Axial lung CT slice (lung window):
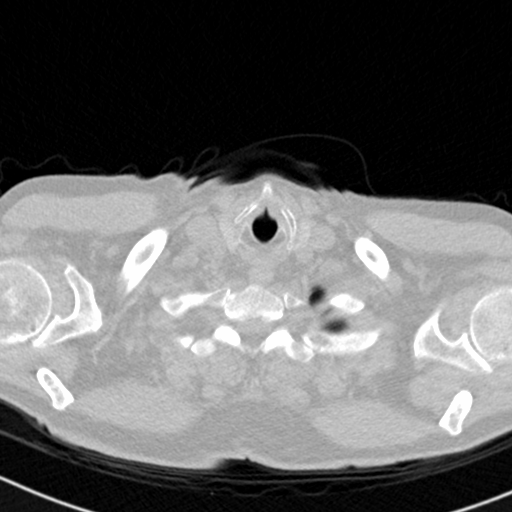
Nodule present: no